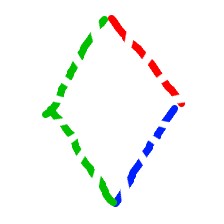
Shape: rhombus